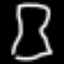
Label: hourglass